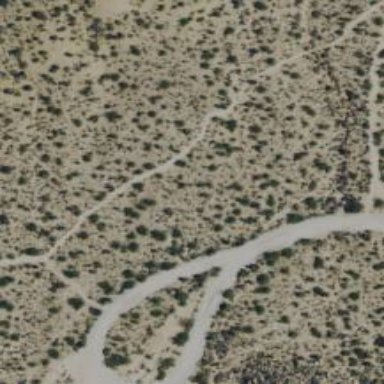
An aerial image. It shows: Path with excellent trail visibility.